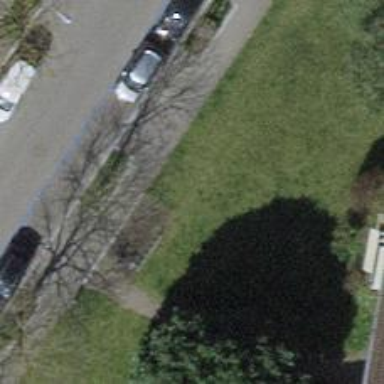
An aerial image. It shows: Rack for bicycle parking.